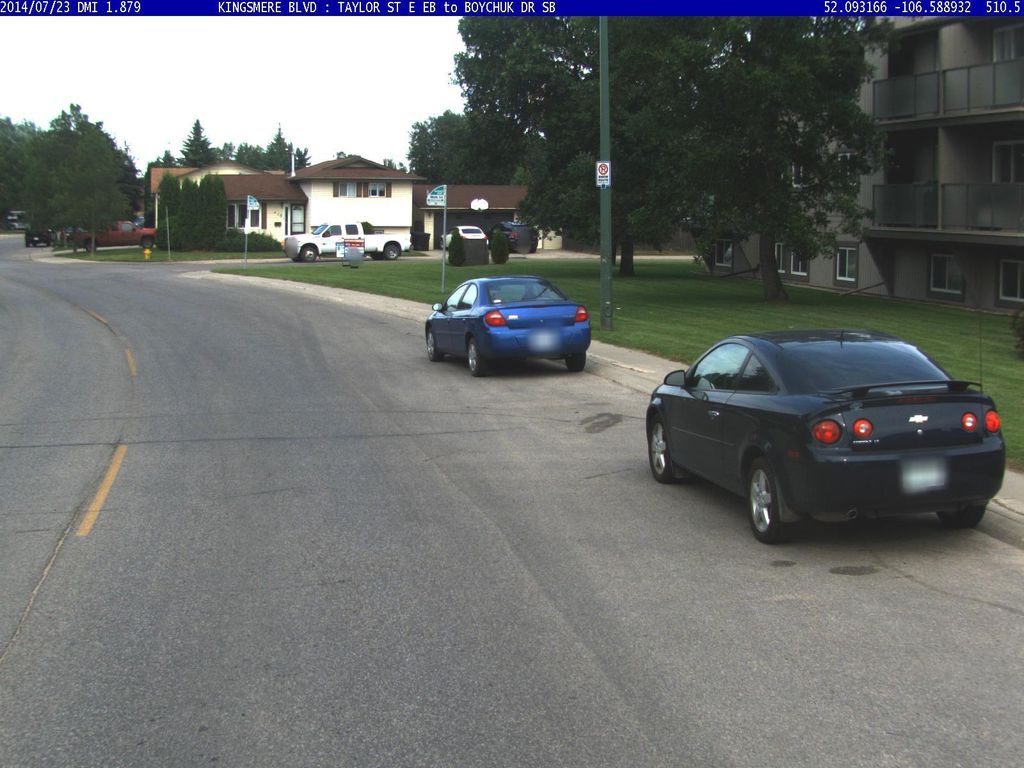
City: saskatoon